Question: I would like to implement a tableview with the number of sections that is known before run time but the number of rows per section are determined during run time. Something like this where there will always be 26 sections (1 for each letter) but the number of places under each letter would change.

Would I use static cells or dynamic prototypes and can someone give me some pointers on how to implement this?
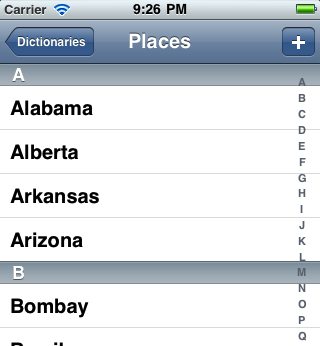
Answer: Just use a standard tableview with dynamic prototypes and implement the following methods where:
- 'numberOfSectionsInTableView:'- 'tableView:numberOfRowsInSection:'- 'tableView:titleForHeaderInSection:'<URL>